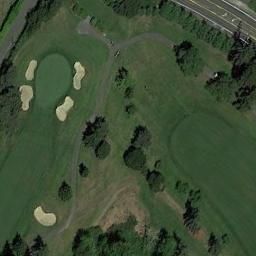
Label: golf_course